Question: in my database 'sql server', there is a column name as date. in which I am inserting only date. but I retrieve the data from that table, then it show time with 'date'. but I want only 'date'.
see here

here is my code for 'gridview'
'''
<asp:GridView ID="GridIssue" runat="server" CssClass="grid" AllowPaging="true" PageSize="8" OnPageIndexChanging="GridIssue_PageIndexChanging">
<EmptyDataTemplate>
<p style="margin-left: 10px;">No Book Has Been Issued Yet.</p>
</EmptyDataTemplate>
</asp:GridView>
'''
how can I remove time from cell?
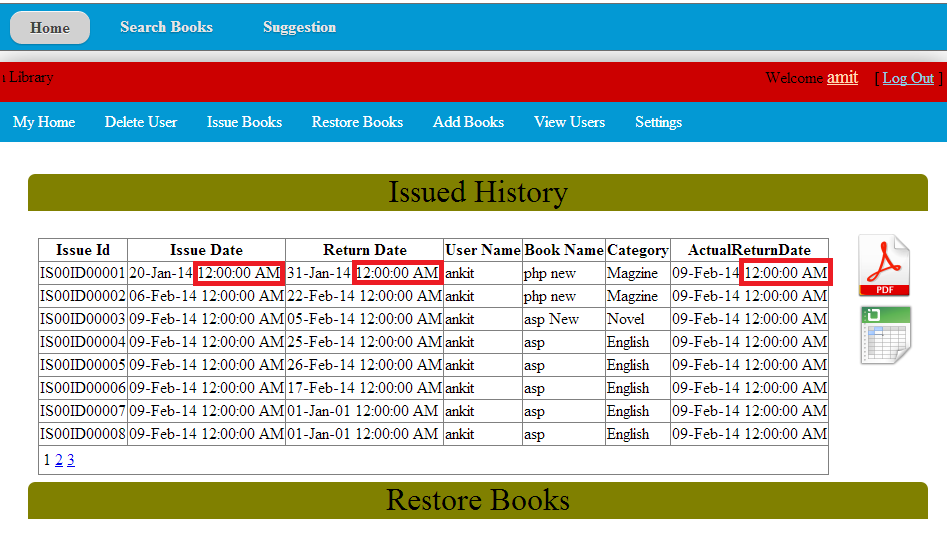
Answer: You need to add a bound field with the corresponding DateFormatString:
'''
<asp:BoundField DataField="DateFieldName"
HeaderText="MyDateTime"
DataFormatString="{0:yyyy-MM-dd}" />
'''
<URL>